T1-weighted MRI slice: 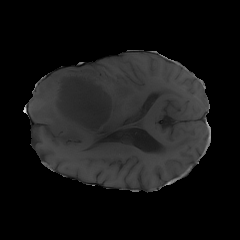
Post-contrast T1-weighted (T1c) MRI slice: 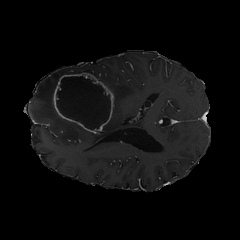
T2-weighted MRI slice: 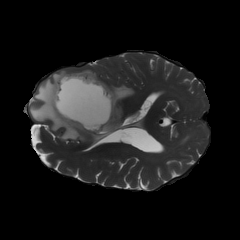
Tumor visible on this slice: yes